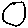
Label: circle